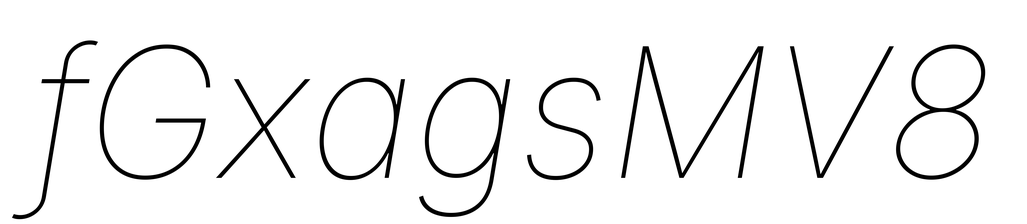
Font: Inter-Italic_Thin_Italic